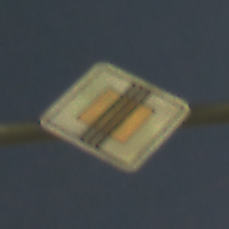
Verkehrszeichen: EndeVorfahrtsstrasse
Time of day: Night
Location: Outdoor (Urban)
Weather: PartlyCloudy
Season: NotSpecified
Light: Artificial